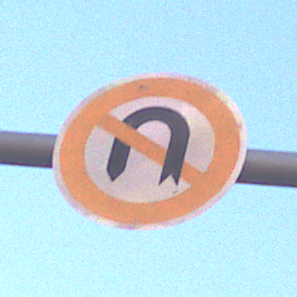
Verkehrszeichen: VerbotWenden
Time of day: SunriseSunset
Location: Outdoor (Urban)
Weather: Clear
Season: NotSpecified
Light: Natural